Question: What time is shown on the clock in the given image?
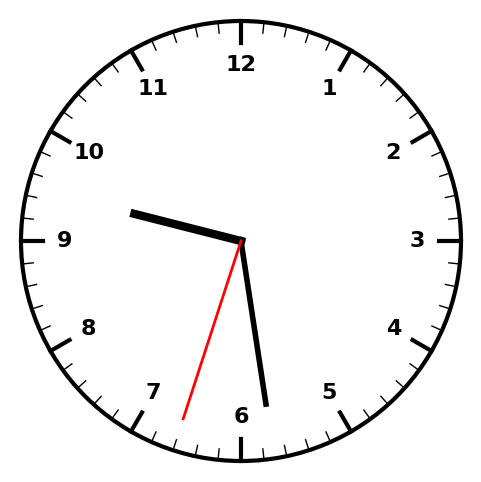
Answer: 09:28:33